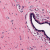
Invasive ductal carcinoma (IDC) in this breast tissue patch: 0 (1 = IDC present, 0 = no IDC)